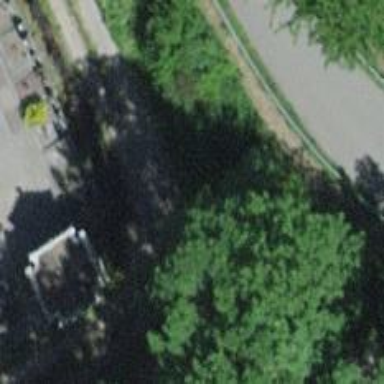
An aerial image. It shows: Track with grade 4 track type.